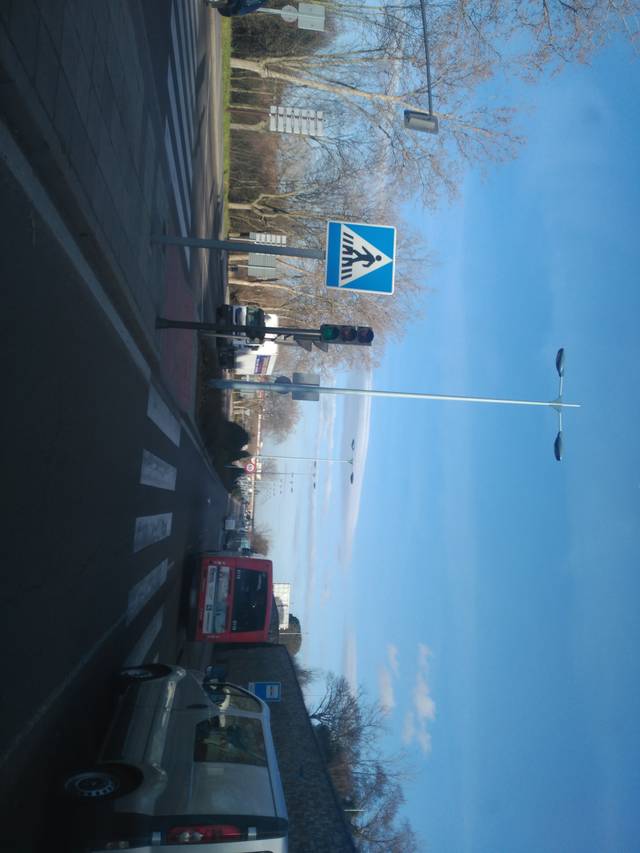
Region: Spain
Coordinates: 40.952, -5.661